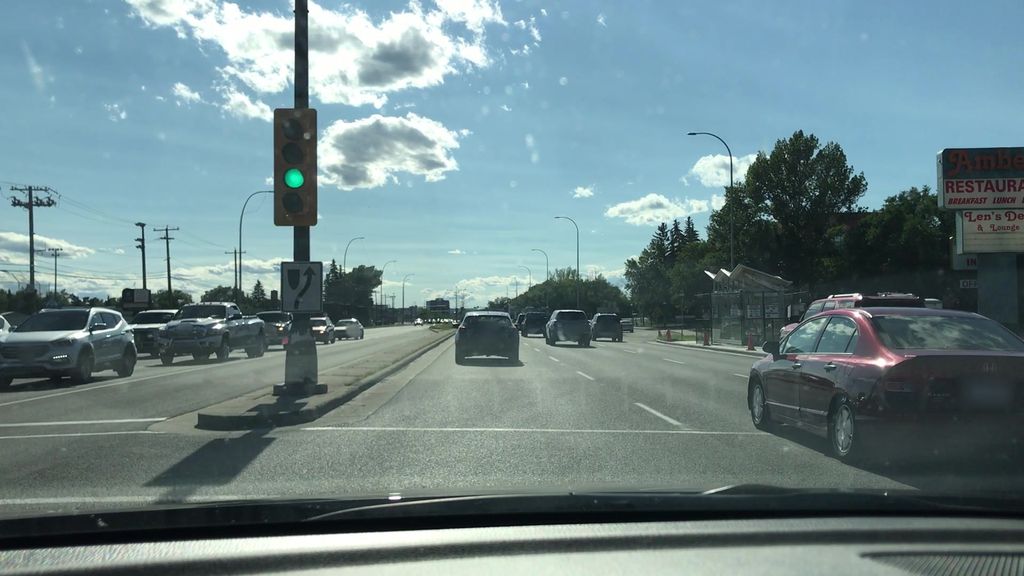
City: calgary